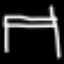
Label: bed